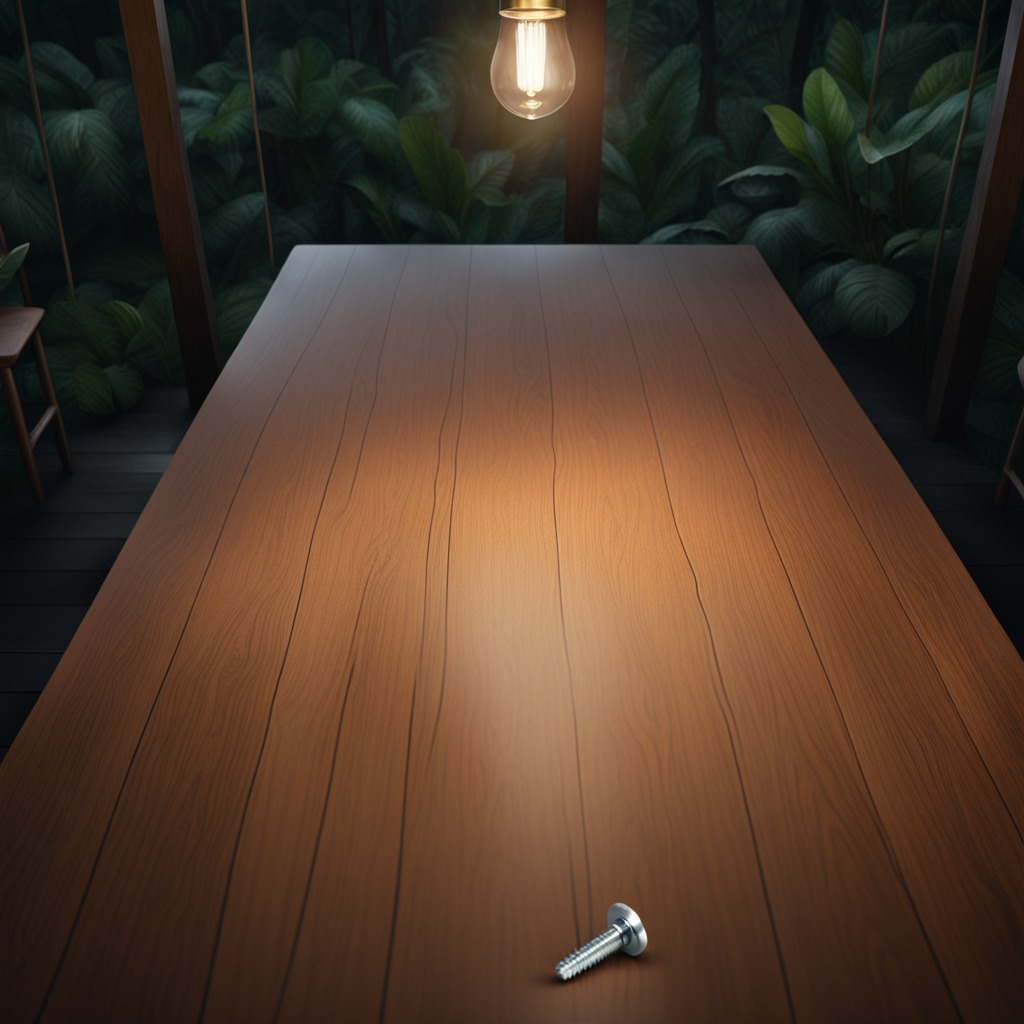
A metal screw lying on a wooden table inside a jungle field workshop tent at night with soft shadows worn but